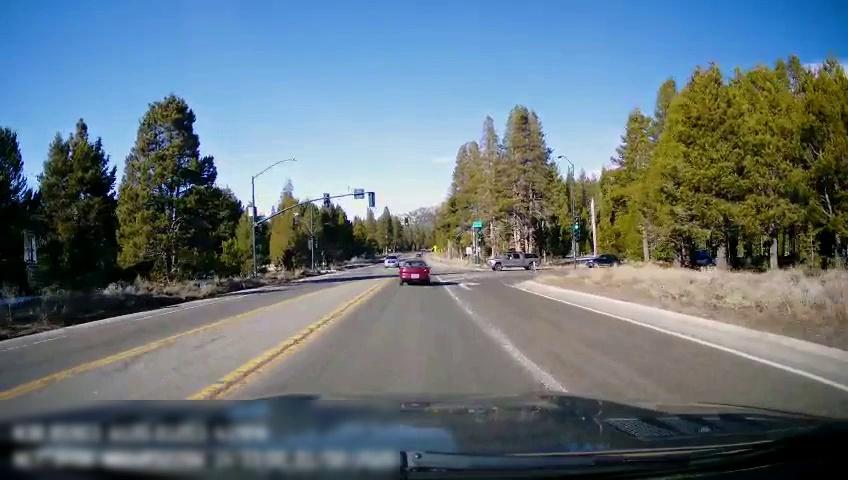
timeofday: Day
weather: Sunny
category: Drivable Space
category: Vehicles | Car
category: Vehicles | SUV
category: Vehicles | SUV
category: Vehicles | SUV
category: Lanes | Alternate Lane
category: Lanes | Current Lane
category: Lanes | Alternate Lane
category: Lanes | Current Lane
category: Lanes | Opposite Lane
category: Lanes | Opposite Lane
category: Lanes | Opposite Lane